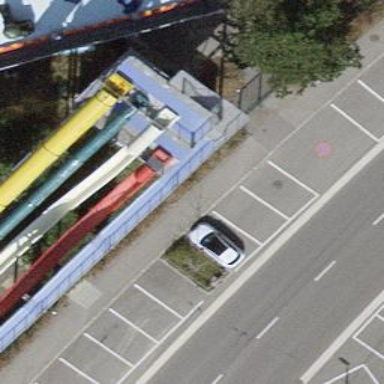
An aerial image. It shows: Parking available on the street side.